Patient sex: F
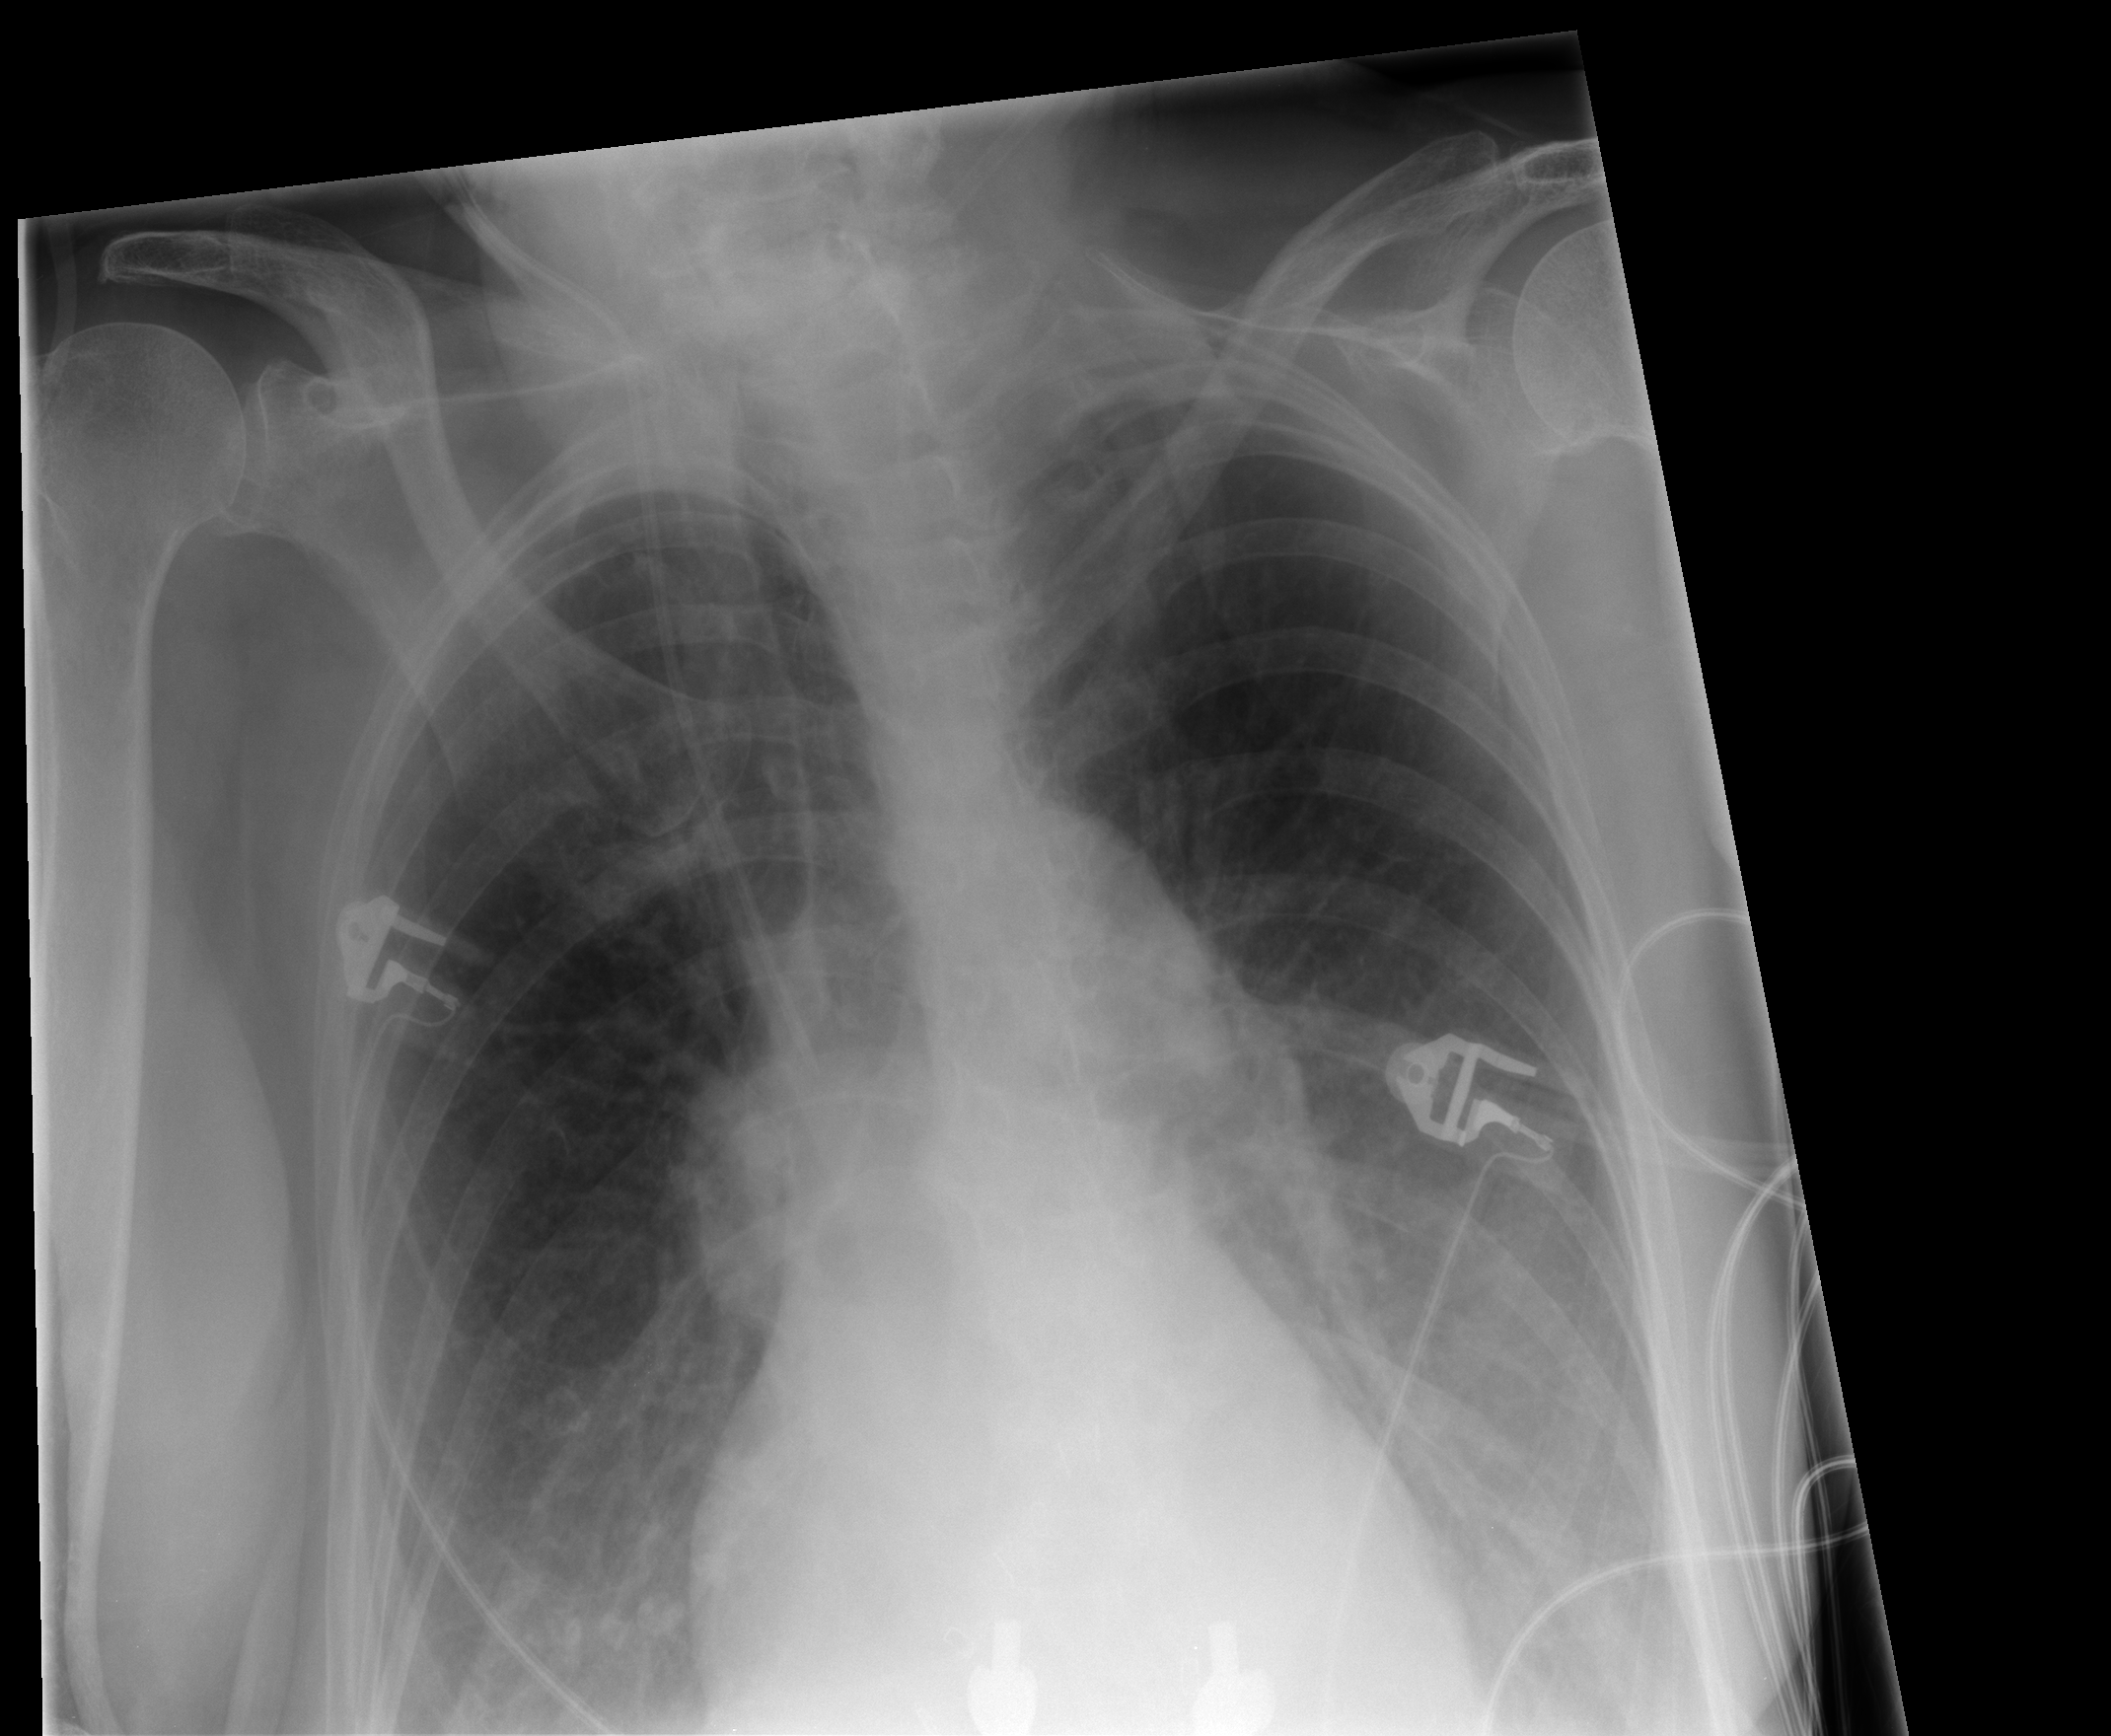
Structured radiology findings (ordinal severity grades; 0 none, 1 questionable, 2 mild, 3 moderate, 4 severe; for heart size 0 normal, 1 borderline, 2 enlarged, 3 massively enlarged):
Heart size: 0
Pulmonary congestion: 0
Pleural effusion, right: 1
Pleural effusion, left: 2
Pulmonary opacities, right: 1
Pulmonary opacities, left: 1
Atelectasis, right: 2
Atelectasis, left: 2